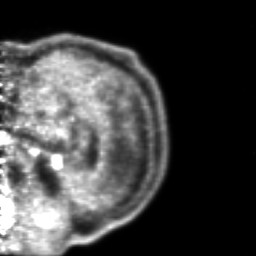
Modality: PET
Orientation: sagittal
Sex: male
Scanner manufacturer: ge